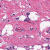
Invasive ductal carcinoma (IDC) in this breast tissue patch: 0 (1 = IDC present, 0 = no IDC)